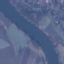
Land use / land cover: River